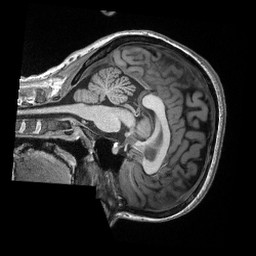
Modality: T1w
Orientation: sagittal
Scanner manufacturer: siemens
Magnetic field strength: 3 T
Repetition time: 2.3 s
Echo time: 0.00308 s